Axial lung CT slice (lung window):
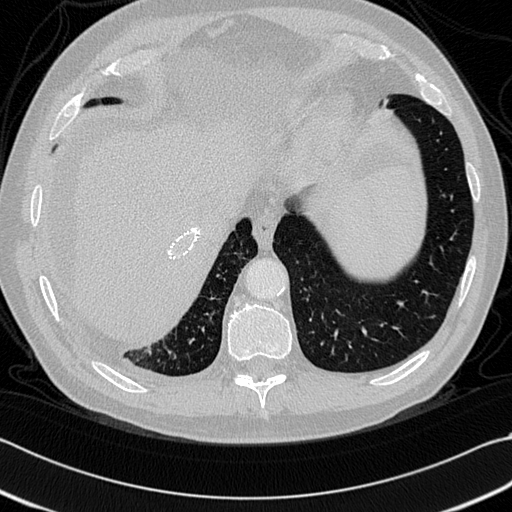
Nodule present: no